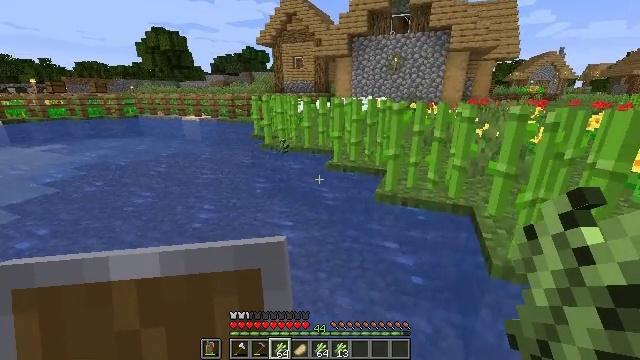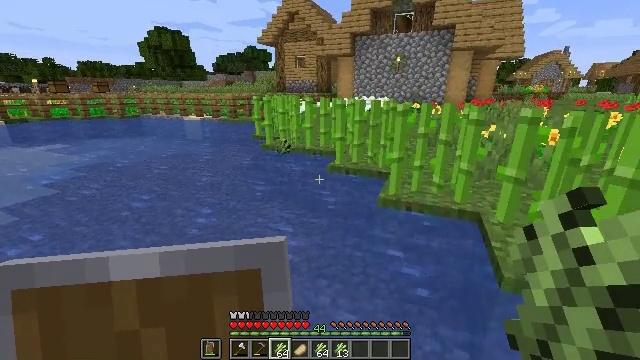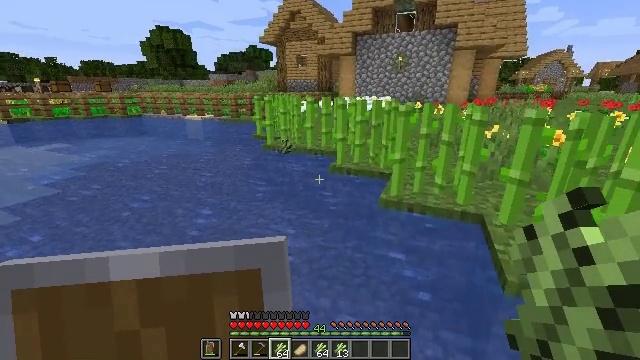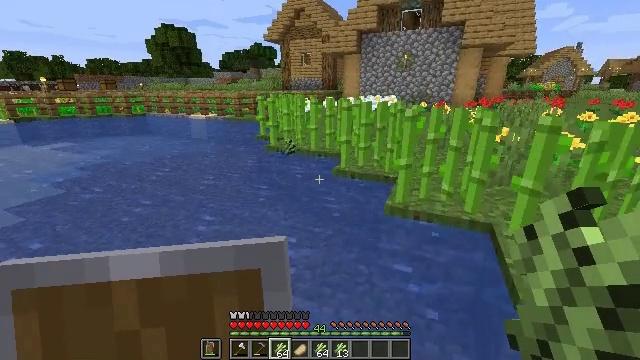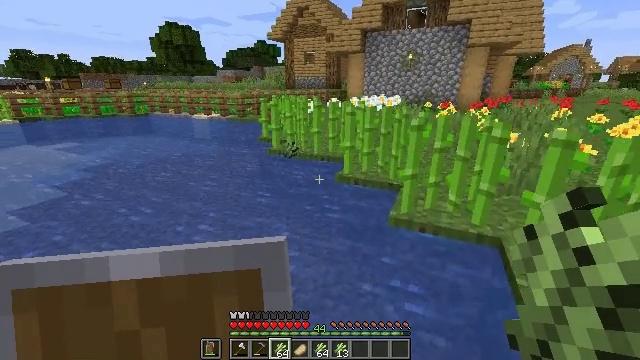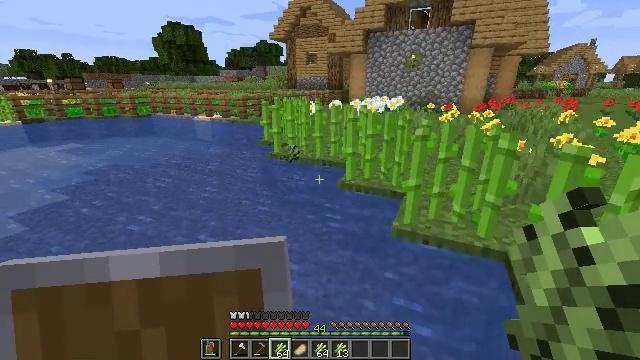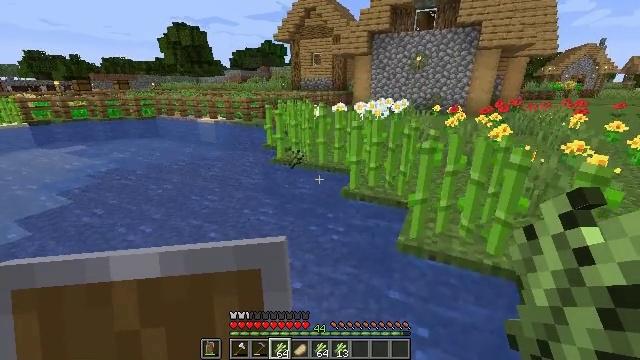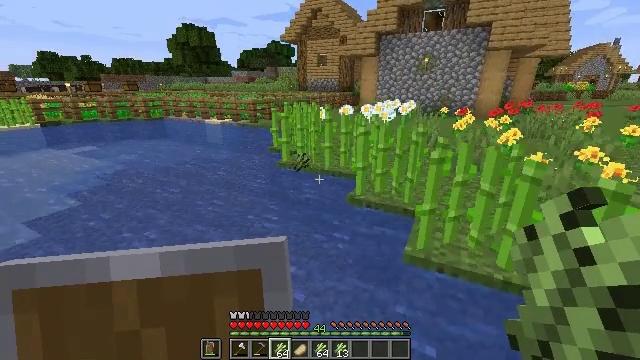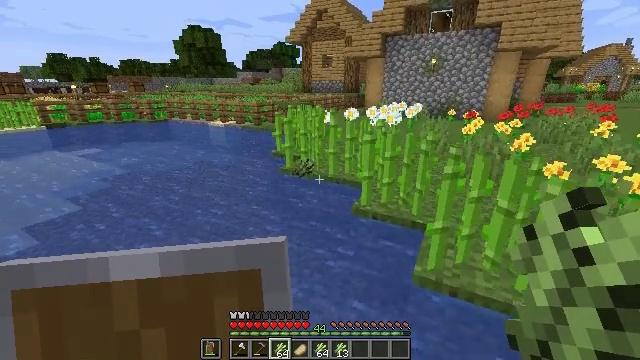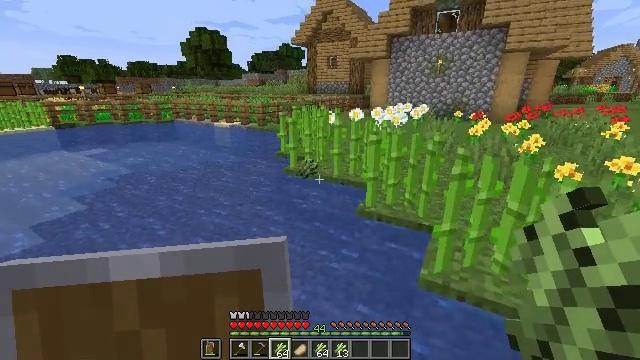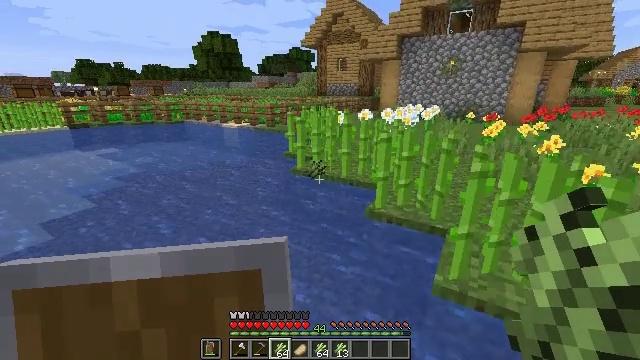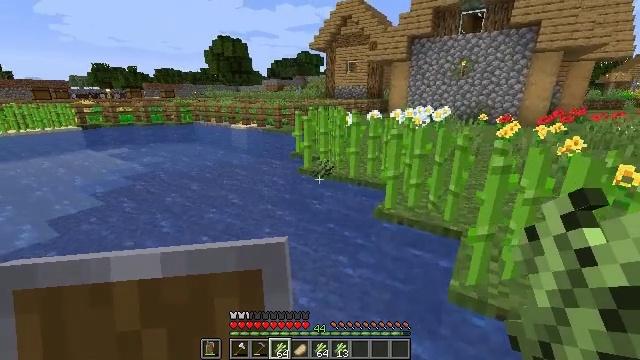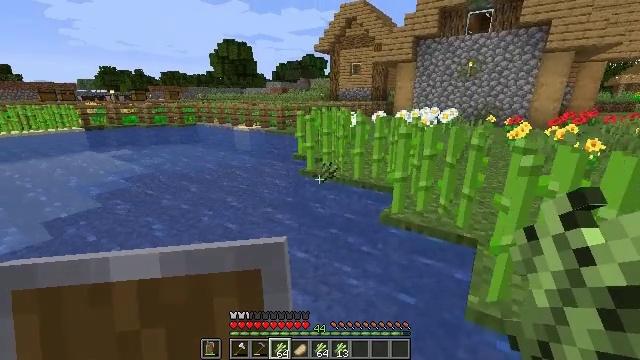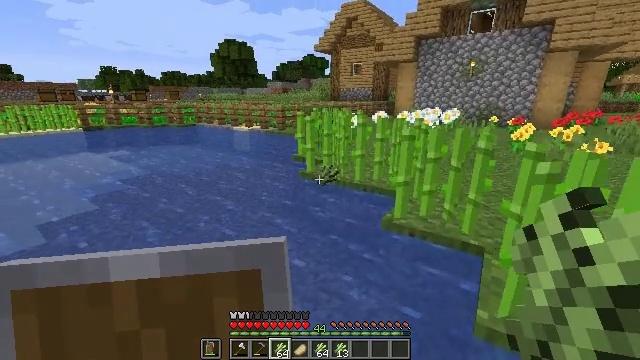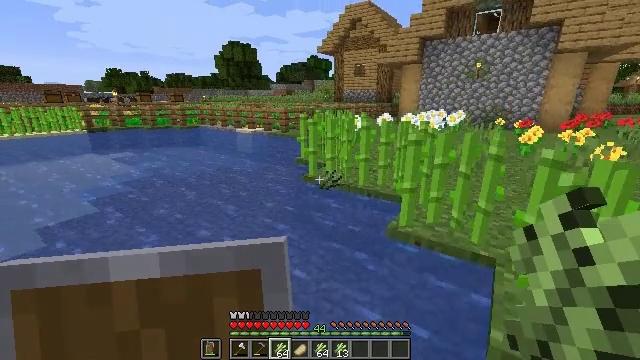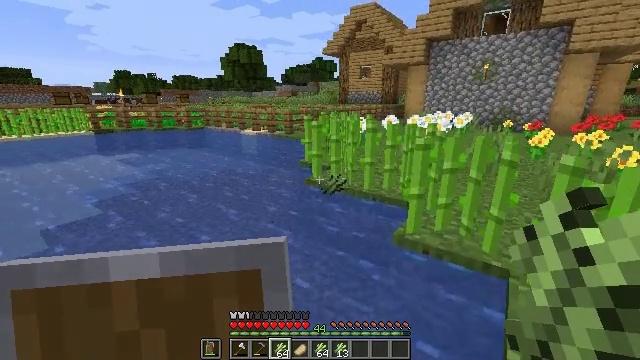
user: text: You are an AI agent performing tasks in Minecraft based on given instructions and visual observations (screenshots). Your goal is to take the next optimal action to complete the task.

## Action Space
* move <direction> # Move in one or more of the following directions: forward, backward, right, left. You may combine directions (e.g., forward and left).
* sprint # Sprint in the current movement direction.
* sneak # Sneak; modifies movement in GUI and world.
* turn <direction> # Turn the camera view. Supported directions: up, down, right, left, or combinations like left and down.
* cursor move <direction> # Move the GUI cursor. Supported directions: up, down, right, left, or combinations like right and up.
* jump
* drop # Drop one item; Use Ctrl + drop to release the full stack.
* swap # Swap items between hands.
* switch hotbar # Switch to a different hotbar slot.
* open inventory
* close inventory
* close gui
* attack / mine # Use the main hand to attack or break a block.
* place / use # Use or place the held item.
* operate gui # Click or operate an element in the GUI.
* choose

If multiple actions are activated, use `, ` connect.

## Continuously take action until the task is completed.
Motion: motion action
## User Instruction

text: Craft a compass on the crafting table with the necessary materials.
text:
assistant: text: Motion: move forward, jump
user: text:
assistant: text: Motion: move forward, jump
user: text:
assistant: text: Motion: move forward, jump
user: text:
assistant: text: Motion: move forward, jump
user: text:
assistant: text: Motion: move forward
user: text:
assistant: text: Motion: move forward, jump
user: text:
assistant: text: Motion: move forward, turn left, jump
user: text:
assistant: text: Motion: move forward, turn left, jump
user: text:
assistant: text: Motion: move forward, turn left, jump
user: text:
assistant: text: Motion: move forward, turn left, jump
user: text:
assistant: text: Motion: move forward, turn left, jump
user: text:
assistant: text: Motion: move forward, jump
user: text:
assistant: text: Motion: move forward, jump
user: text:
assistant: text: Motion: move forward
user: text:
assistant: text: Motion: move forward, turn left
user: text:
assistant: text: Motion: move forward
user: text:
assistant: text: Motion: move forward
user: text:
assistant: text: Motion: move forward
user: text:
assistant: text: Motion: move forward
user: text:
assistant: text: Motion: move forward
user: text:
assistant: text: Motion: move forward
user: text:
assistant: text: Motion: move forward
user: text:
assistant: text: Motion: move forward
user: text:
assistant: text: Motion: move forward
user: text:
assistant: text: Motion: move forward
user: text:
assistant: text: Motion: move forward
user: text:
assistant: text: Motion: move forward
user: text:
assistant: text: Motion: move forward
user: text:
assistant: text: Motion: move forward
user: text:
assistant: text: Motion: move forward